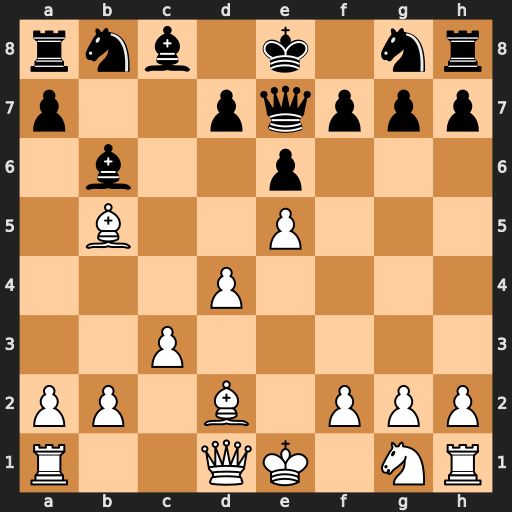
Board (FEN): rnb1k1nr/p2pqppp/1b2p3/1B2P3/3P4/2P5/PP1B1PPP/R2QK1NR
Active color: w
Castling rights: KQkq
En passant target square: -
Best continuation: Qf3 Nc6 Bxc6